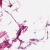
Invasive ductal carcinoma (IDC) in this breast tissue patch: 0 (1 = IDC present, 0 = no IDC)